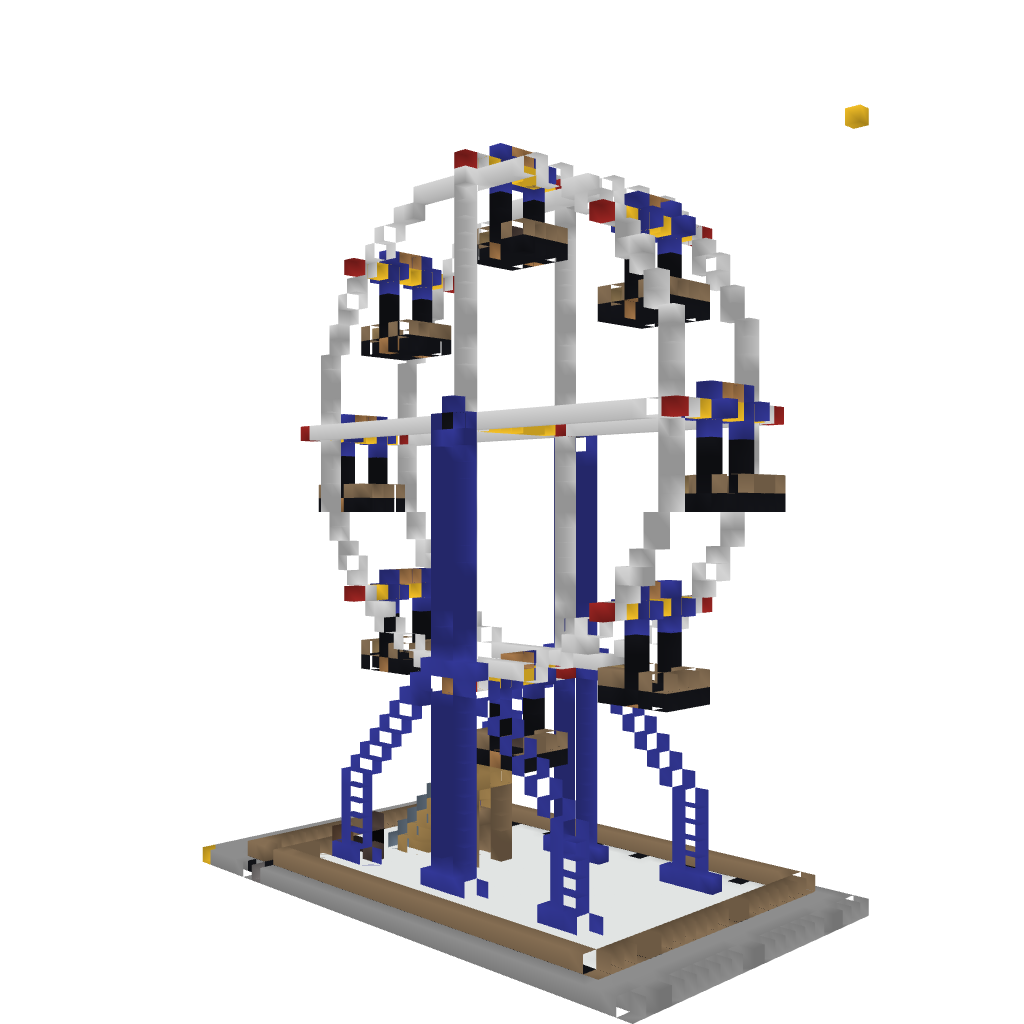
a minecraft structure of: Ferris Wheel